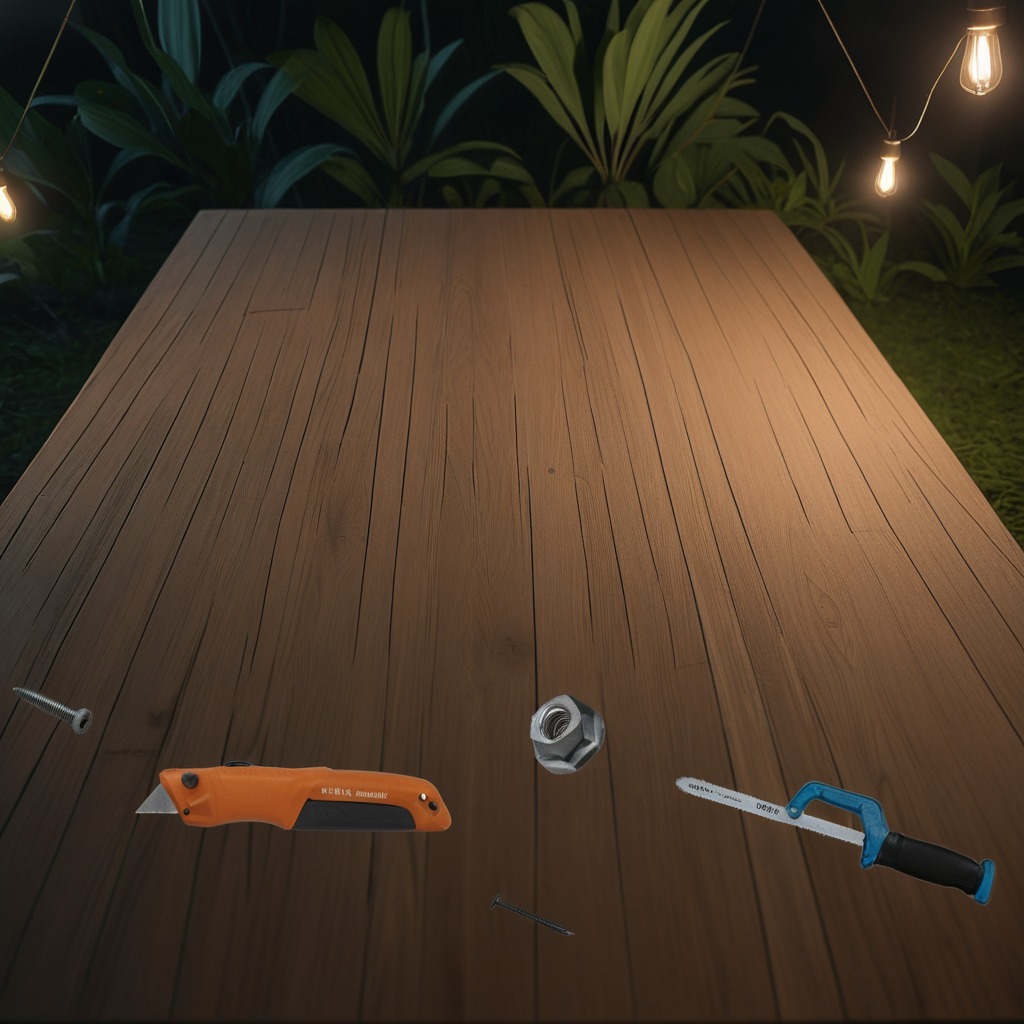
A utility knife, a metal machine screw, an iron nail, a handheld metal saw, and a metal nut are lying on the wooden table inside a jungle field workshop tent at night.